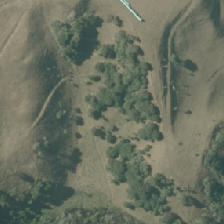
Land cover: broadleaved_indigenous_hardwood